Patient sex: F
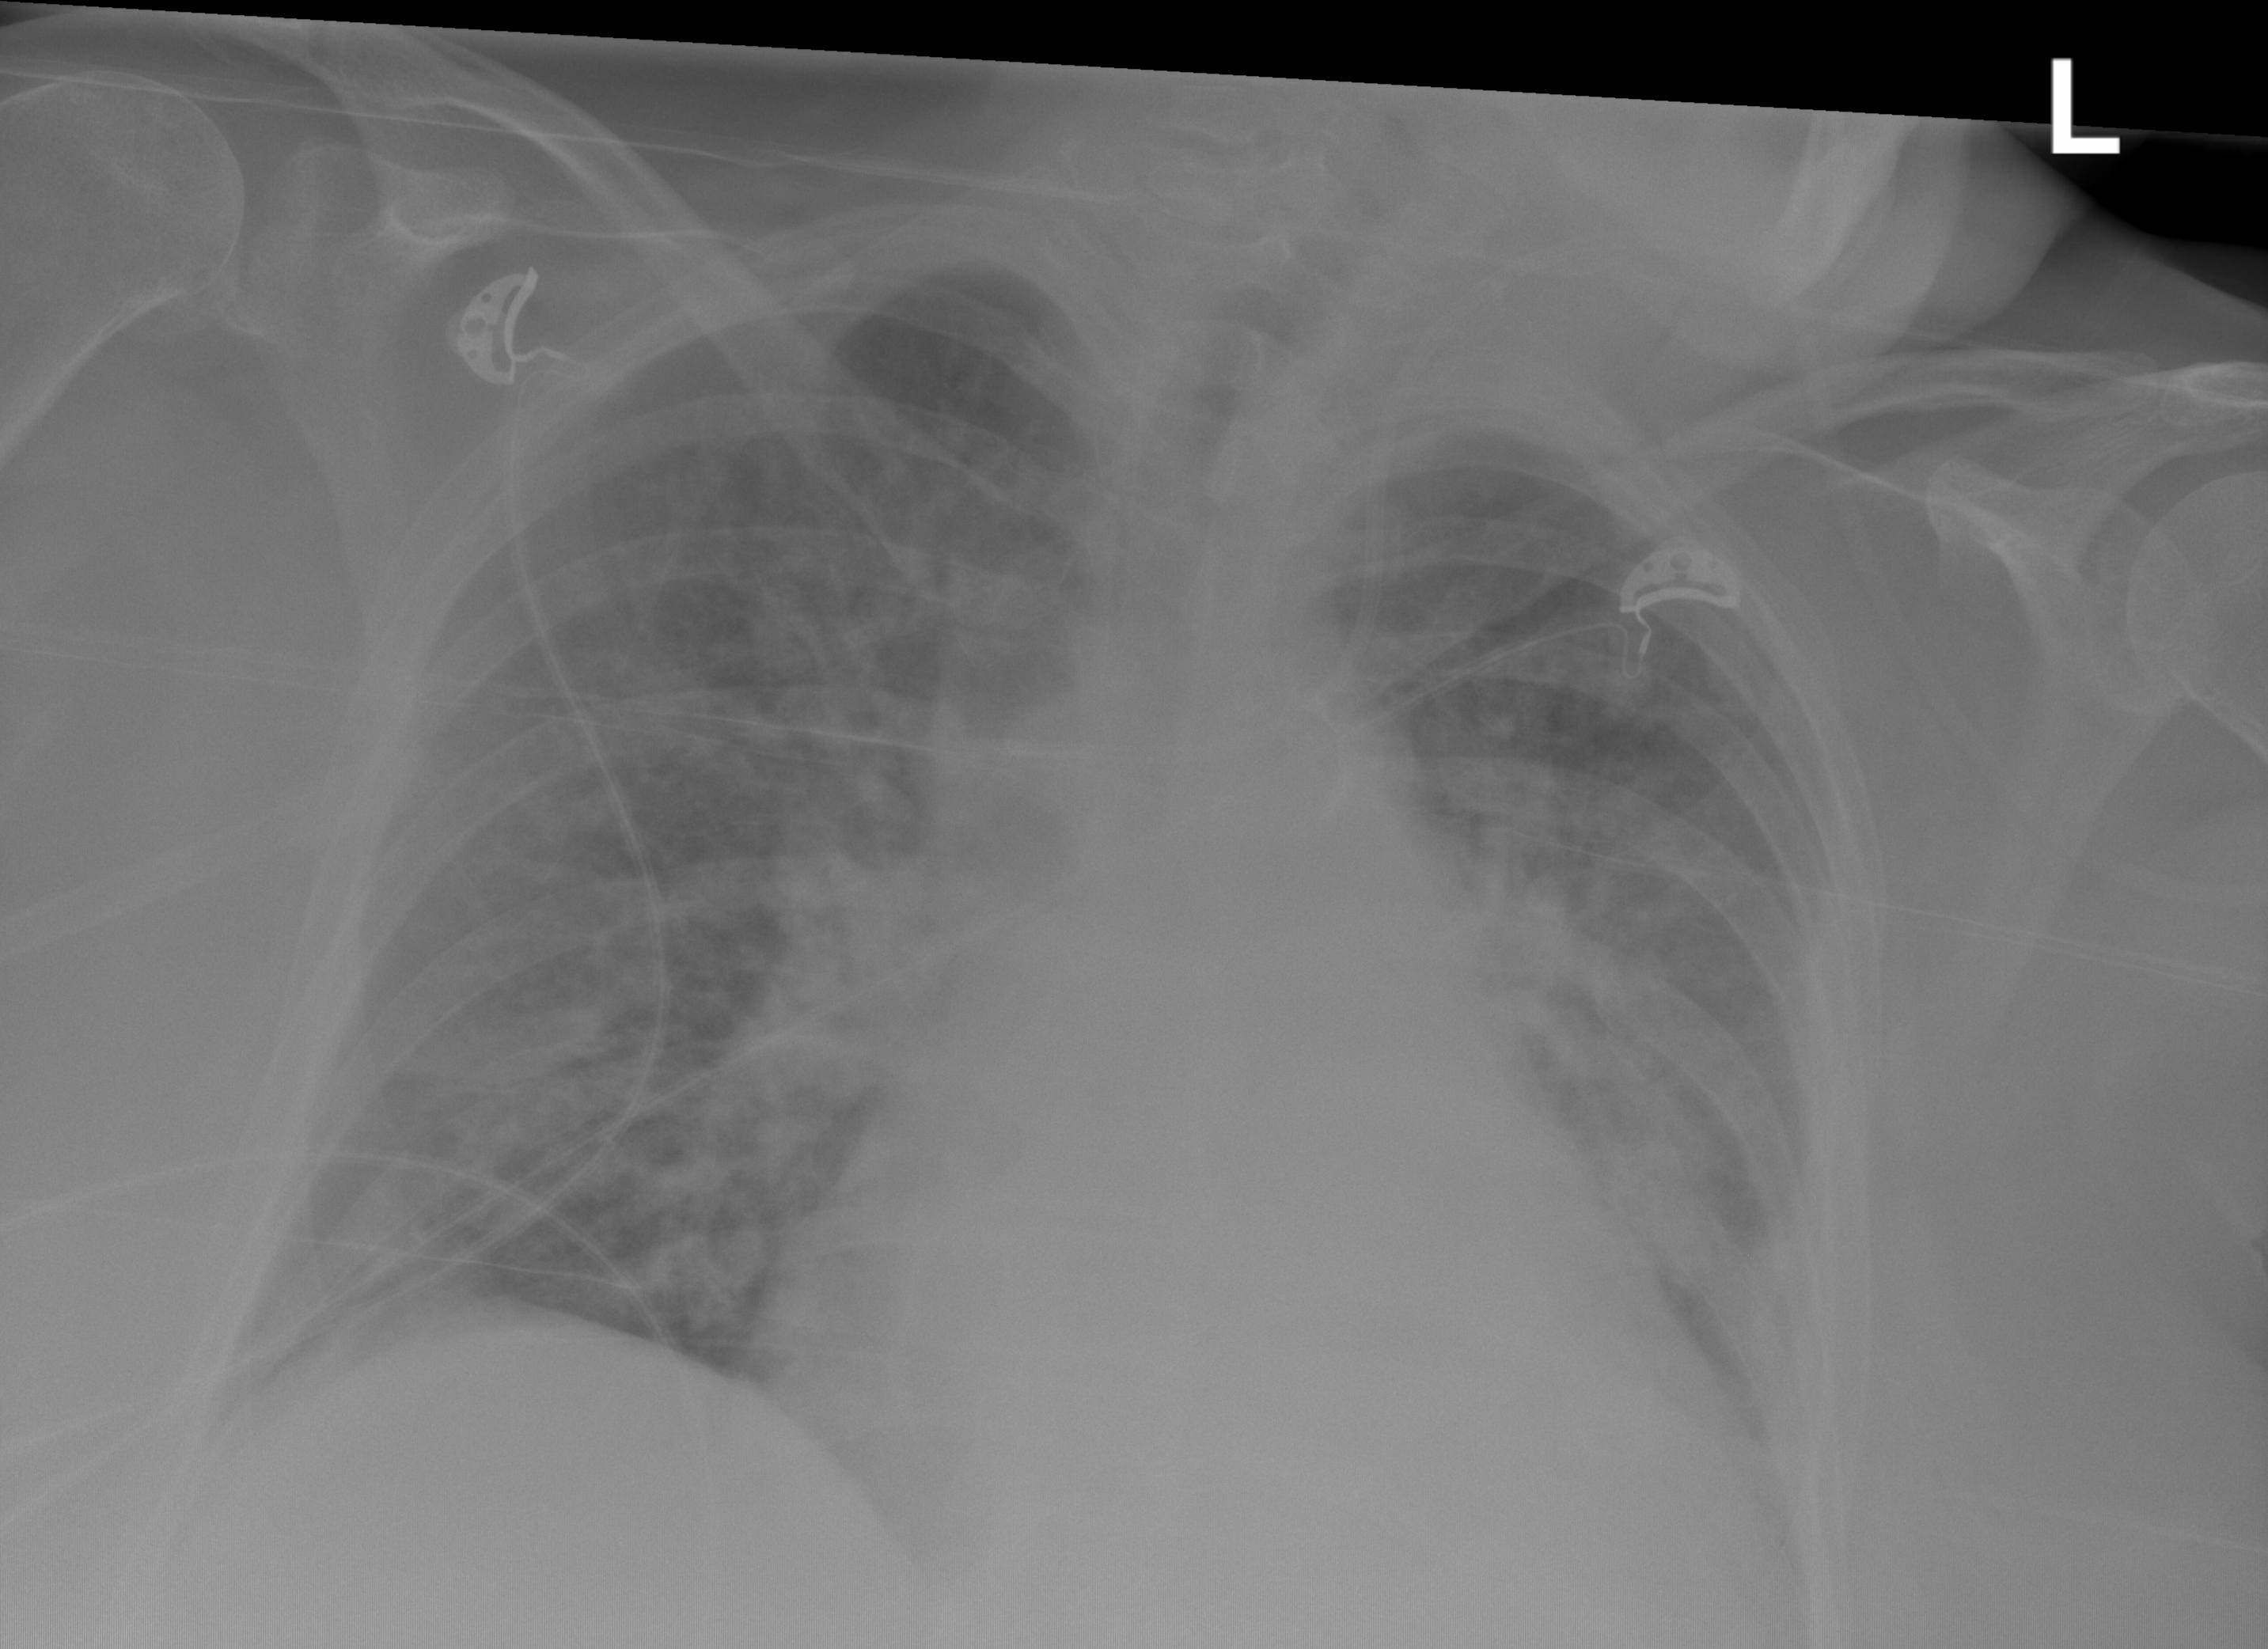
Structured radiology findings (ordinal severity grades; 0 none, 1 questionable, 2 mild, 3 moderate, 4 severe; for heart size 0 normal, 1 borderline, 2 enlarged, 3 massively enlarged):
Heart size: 2
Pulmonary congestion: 3
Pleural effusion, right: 1
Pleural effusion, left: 2
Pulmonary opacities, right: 2
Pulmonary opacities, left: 1
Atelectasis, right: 2
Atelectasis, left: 2